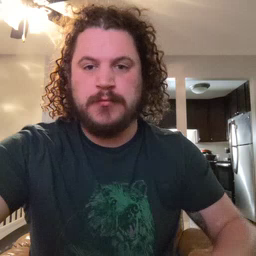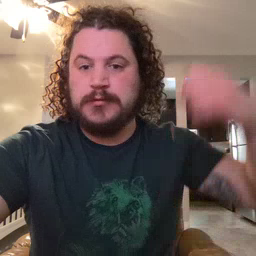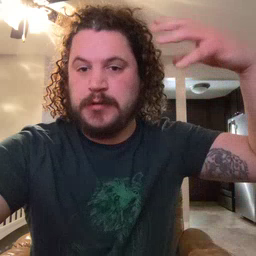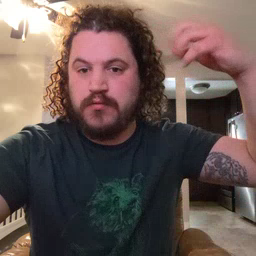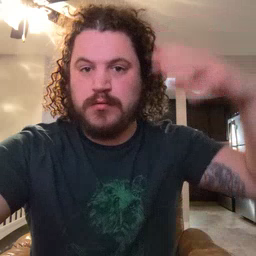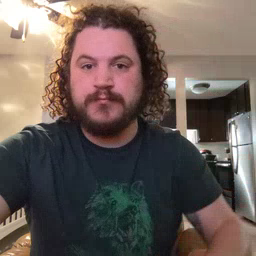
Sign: shower